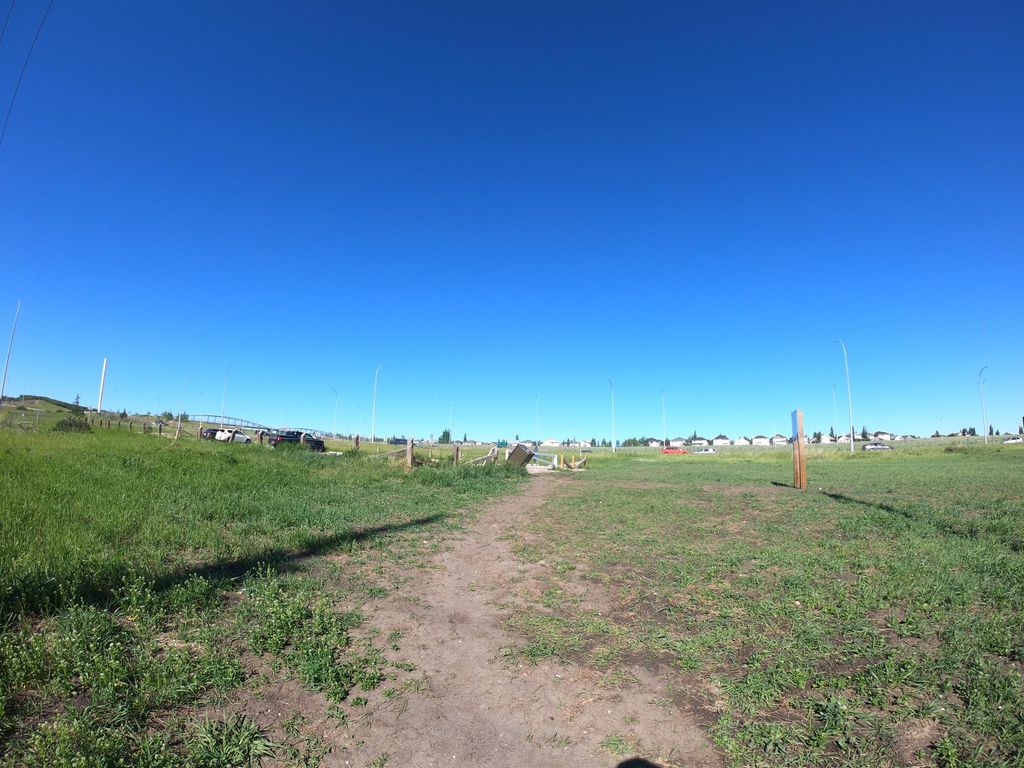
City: calgary